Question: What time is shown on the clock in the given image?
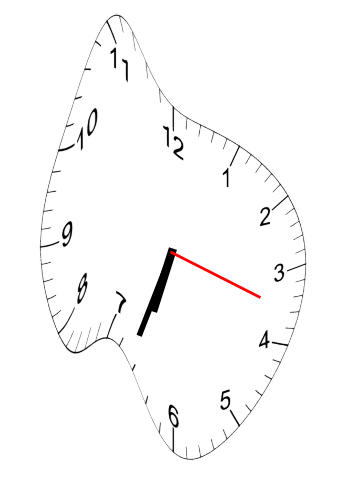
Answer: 06:33:18